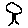
Label: tree